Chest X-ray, AP view. Patient: 60 years old, sex M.
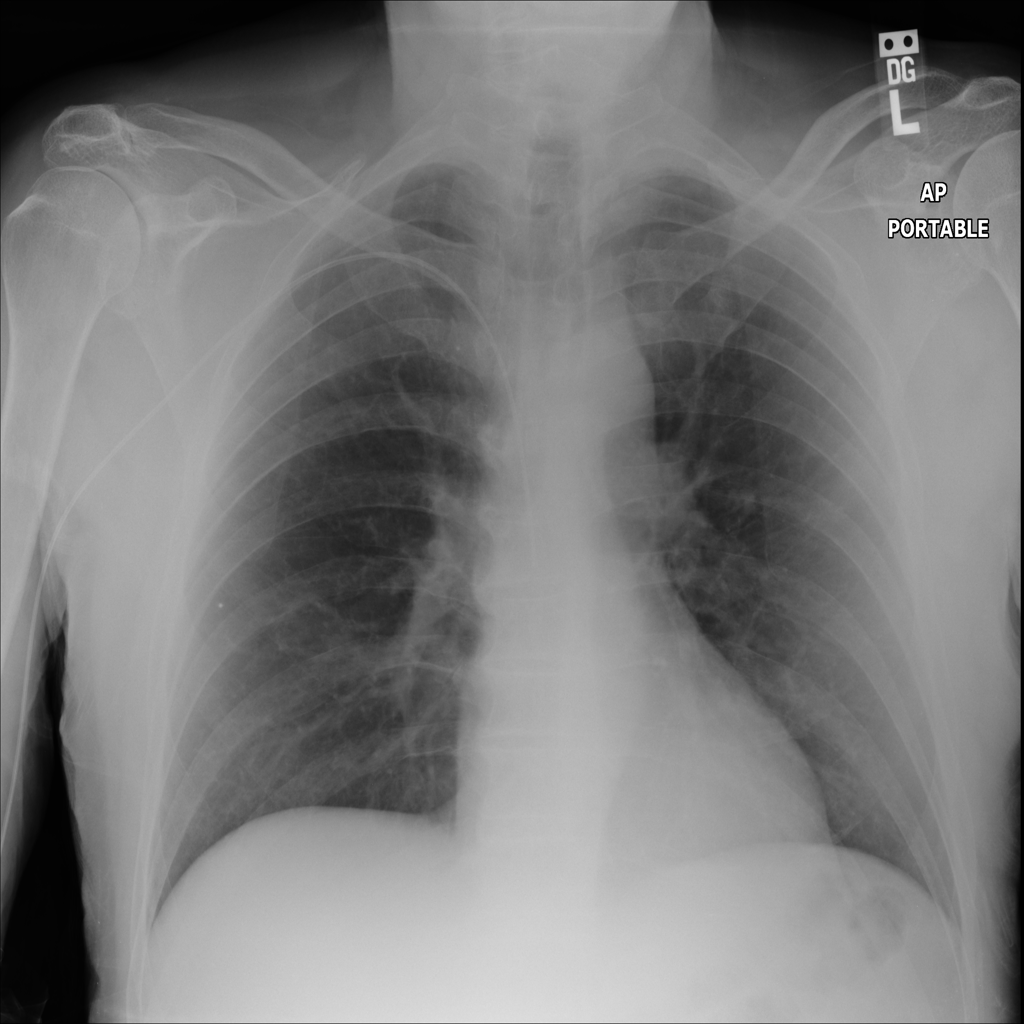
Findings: No Finding